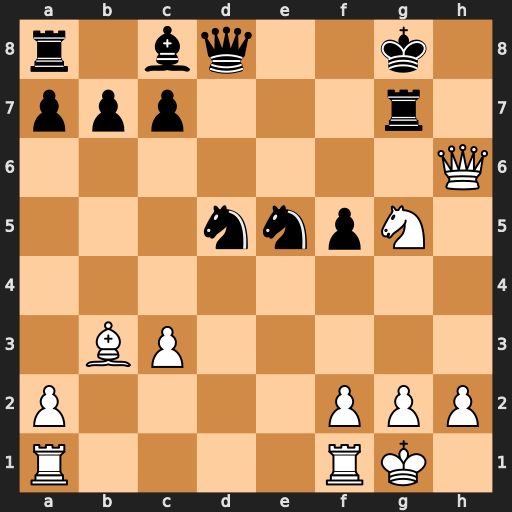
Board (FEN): r1bq2k1/ppp3r1/7Q/3nnpN1/8/1BP5/P4PPP/R4RK1
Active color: w
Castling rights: -
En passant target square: -
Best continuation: Ne6 Bxe6 Qxe6+